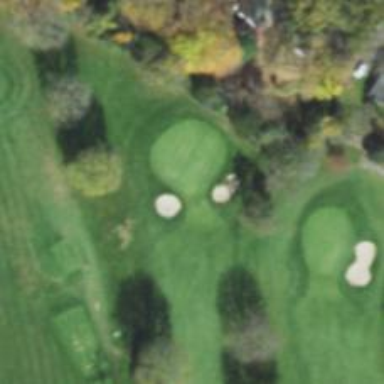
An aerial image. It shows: View of golf hole.